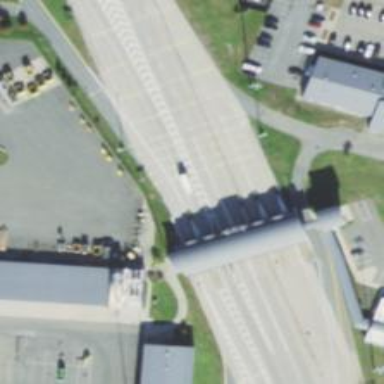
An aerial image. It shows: Toll gantry on the road.